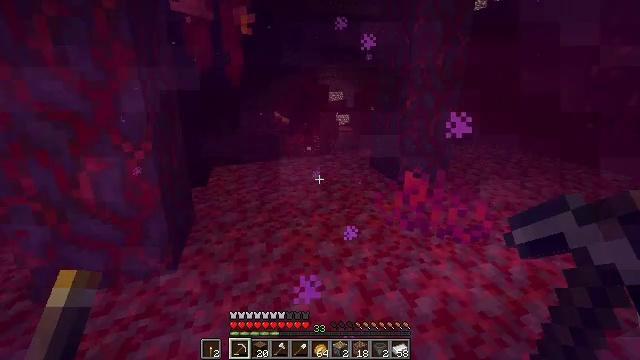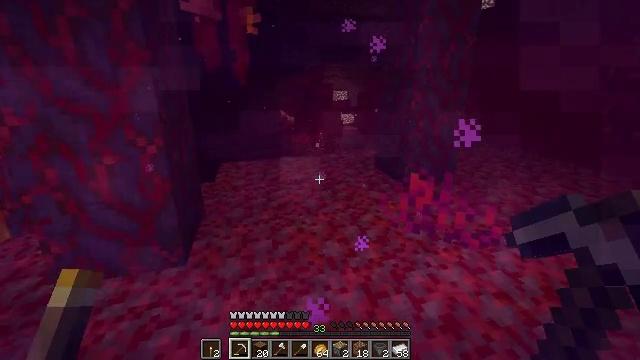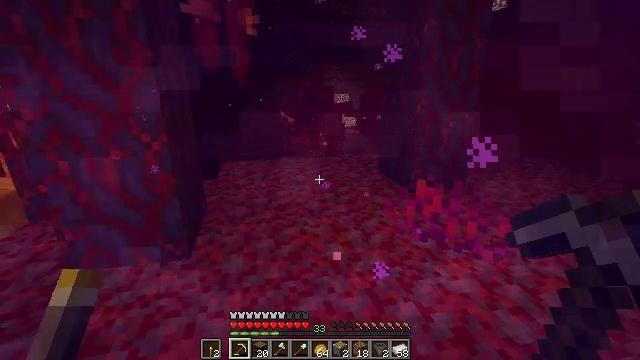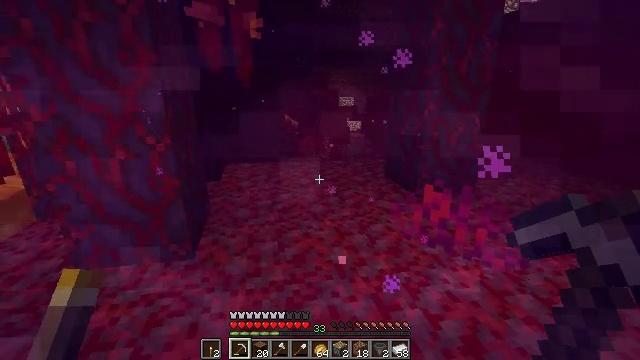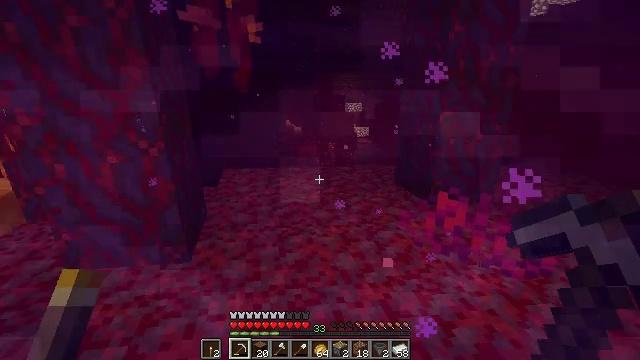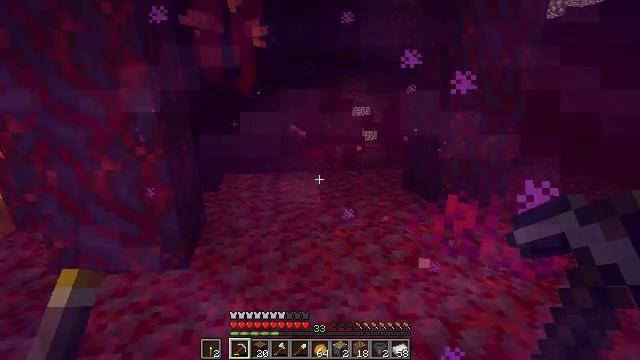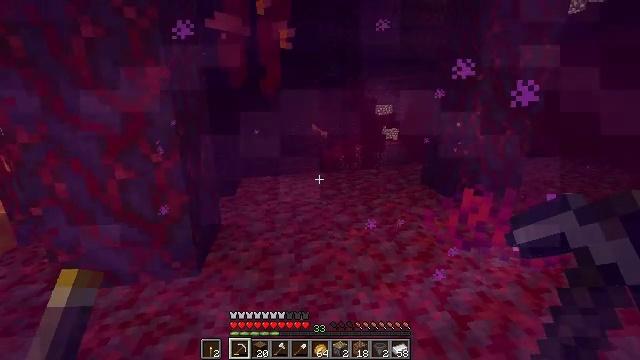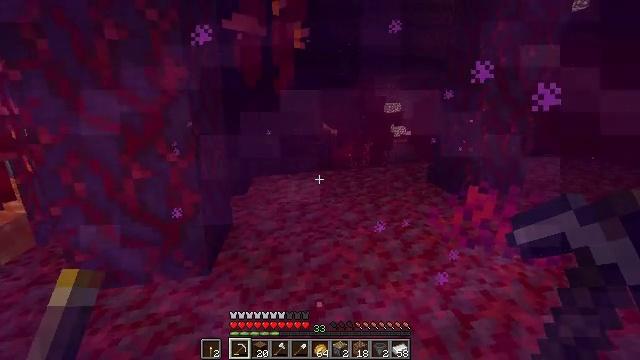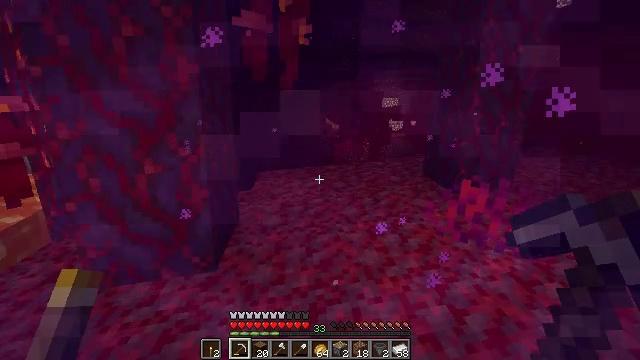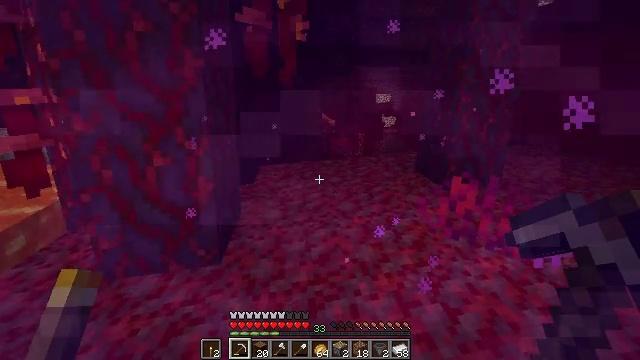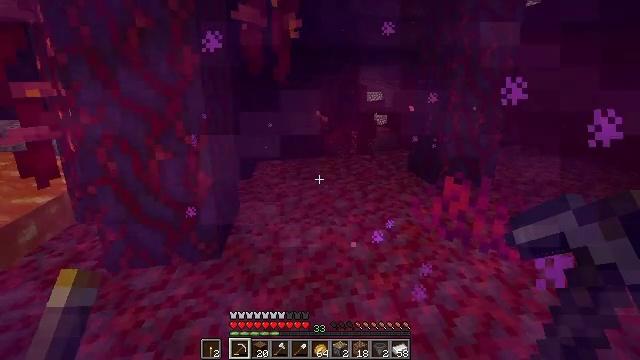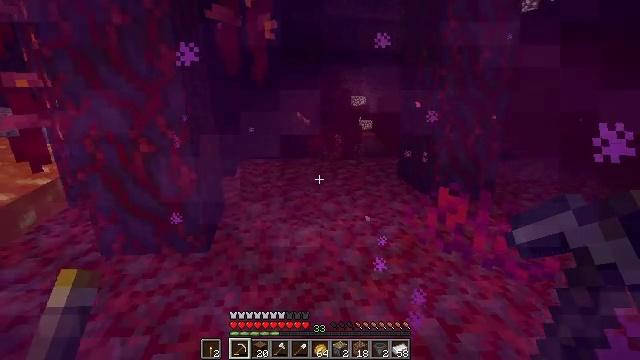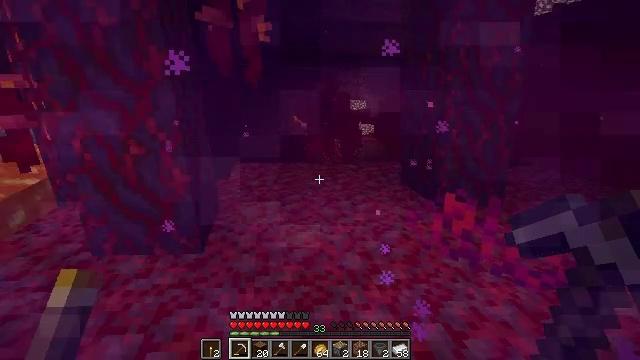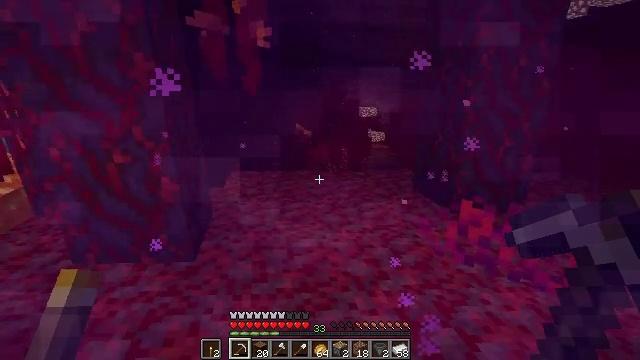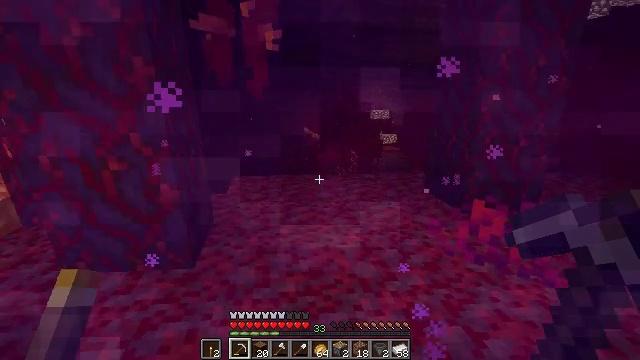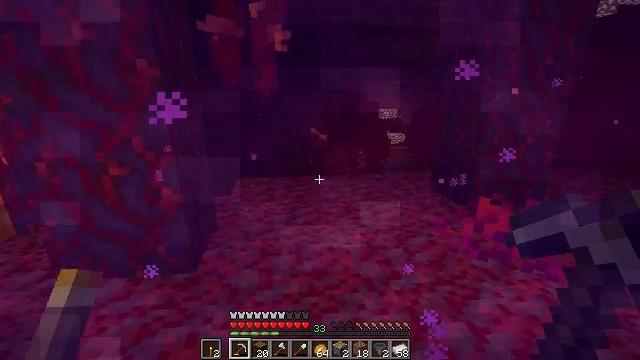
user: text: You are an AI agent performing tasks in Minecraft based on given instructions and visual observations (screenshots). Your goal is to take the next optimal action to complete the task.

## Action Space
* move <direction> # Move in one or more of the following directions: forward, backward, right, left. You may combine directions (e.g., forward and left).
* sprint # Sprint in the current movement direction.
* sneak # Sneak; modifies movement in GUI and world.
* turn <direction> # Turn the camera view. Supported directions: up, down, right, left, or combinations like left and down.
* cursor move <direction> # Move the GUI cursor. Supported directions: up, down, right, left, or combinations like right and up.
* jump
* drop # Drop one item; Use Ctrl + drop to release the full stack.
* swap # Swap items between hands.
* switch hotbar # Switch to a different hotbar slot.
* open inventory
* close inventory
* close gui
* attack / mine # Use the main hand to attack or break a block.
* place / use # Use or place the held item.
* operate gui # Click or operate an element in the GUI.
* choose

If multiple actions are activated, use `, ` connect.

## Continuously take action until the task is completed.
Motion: motion action
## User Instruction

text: Combine redstone torches, stone, and nether quartz to make a comparator.
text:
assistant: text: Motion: turn left
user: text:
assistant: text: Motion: turn left
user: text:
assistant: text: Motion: turn left
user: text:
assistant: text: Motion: turn left
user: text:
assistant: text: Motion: no_op
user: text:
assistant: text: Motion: turn left
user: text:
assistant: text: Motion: turn left
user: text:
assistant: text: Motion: no_op
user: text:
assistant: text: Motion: no_op
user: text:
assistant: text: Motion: no_op
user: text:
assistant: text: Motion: no_op
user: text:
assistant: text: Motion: no_op
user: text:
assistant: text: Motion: no_op
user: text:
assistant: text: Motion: no_op
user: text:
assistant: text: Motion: no_op
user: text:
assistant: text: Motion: no_op
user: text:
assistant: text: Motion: no_op
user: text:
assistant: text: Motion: no_op
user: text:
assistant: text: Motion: no_op
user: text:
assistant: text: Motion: no_op
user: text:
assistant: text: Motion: no_op
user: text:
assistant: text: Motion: no_op
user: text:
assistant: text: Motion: no_op
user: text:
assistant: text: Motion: no_op
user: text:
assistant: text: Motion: no_op
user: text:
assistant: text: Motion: no_op
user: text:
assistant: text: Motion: turn left
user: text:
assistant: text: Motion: no_op
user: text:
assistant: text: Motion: no_op
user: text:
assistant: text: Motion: no_op